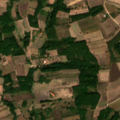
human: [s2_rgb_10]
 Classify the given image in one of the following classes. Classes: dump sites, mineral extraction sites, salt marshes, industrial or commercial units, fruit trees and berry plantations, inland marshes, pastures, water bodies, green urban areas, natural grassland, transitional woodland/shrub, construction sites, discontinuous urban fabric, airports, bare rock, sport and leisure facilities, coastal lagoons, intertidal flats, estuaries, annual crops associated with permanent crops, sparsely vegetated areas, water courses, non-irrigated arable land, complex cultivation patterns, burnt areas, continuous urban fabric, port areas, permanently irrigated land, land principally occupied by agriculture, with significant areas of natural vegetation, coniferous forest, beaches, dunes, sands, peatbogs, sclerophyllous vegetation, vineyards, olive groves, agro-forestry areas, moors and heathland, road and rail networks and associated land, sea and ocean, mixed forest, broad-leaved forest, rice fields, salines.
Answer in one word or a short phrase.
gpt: complex cultivation patterns, land principally occupied by agriculture, with significant areas of natural vegetation